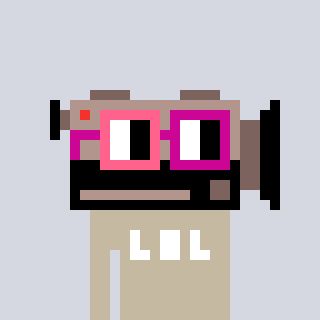
a pixel art character with square pink and red glasses, a camcorder-shaped head and a bege-colored body on a cool background